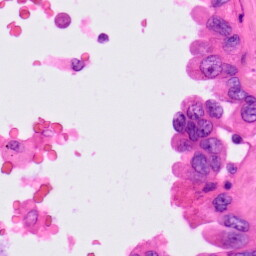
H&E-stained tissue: Lung